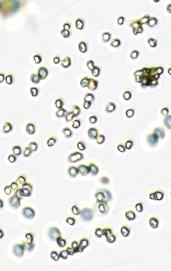
Label: Phaeocystis